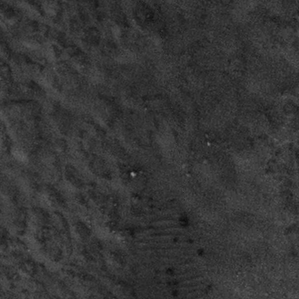
Label: frost